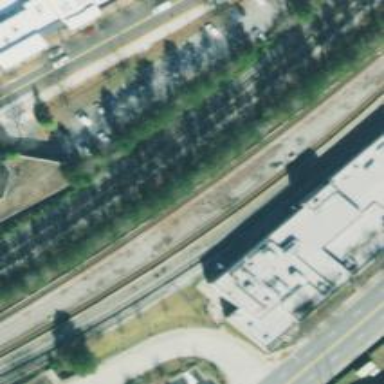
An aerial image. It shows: Electrified rail siding.